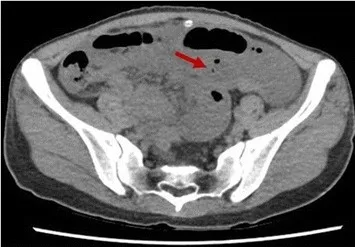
CT abdomen showing dilated bowel loops with transition point (arrow) in pelvis.
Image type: radiology (ct)